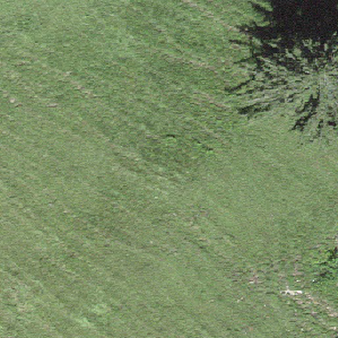
Label: other